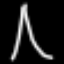
Label: The Eiffel Tower